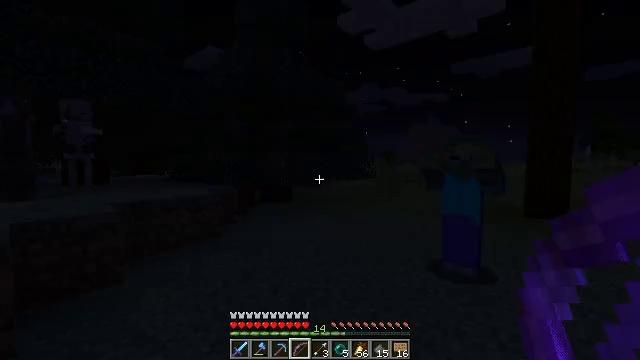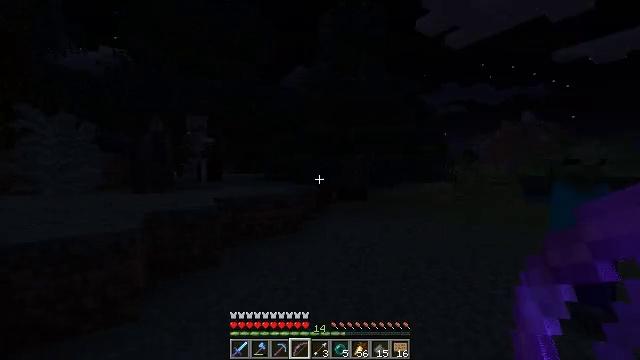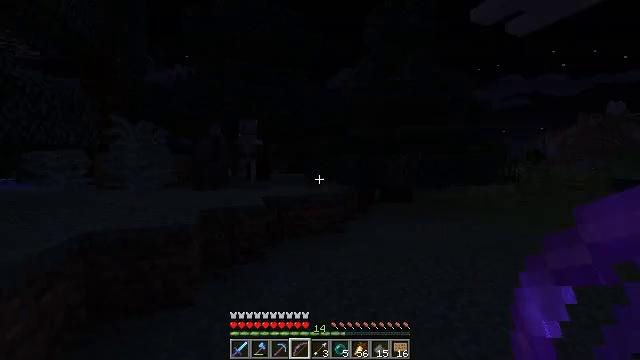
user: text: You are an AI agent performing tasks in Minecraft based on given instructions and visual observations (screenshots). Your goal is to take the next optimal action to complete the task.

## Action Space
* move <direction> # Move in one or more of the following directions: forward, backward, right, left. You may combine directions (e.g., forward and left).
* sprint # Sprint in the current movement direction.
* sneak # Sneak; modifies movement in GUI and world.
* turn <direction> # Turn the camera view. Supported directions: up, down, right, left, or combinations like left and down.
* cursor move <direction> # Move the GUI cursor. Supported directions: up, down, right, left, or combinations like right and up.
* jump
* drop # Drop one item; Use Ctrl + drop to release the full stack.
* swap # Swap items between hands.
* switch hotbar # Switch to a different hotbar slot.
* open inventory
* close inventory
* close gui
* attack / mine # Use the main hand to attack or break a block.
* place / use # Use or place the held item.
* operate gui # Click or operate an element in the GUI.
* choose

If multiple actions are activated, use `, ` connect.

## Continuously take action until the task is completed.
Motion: motion action
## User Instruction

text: Hunt the zombie.
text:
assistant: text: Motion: move forward, sprint, turn left
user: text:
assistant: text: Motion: move forward, sprint, turn left
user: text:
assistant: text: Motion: sprint